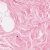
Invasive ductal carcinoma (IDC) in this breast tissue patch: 0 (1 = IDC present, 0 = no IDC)